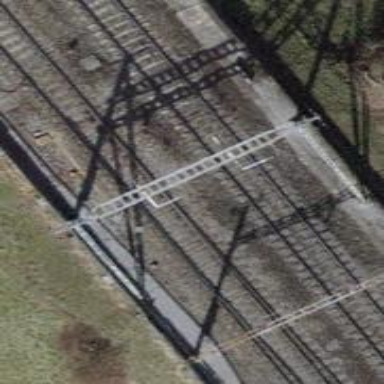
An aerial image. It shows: Railway switch.